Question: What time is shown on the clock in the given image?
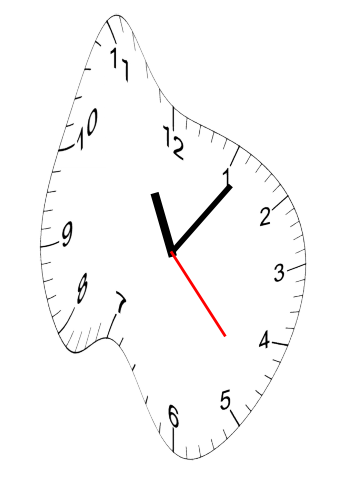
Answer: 11:06:23